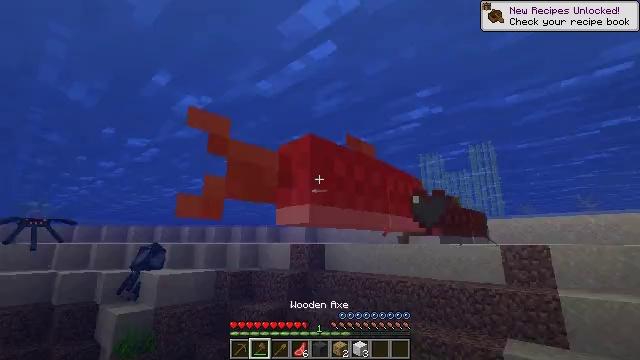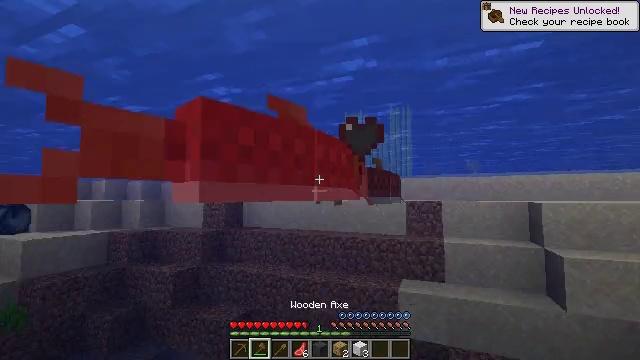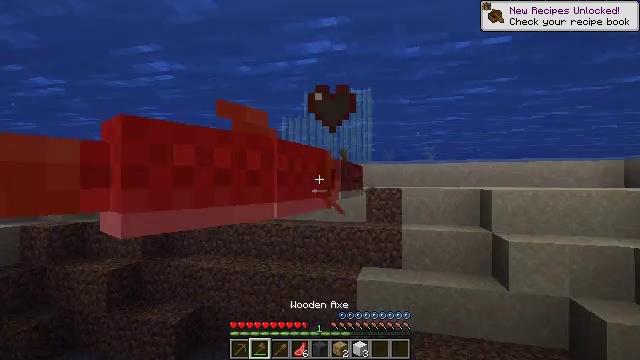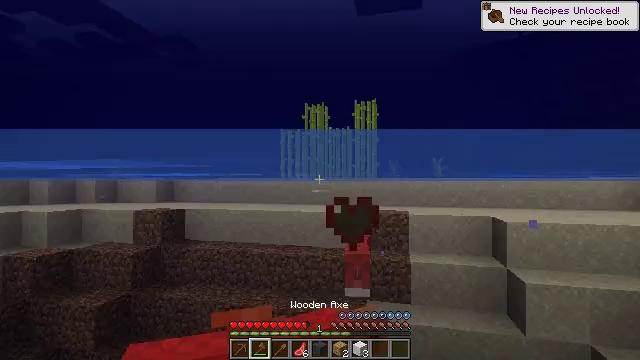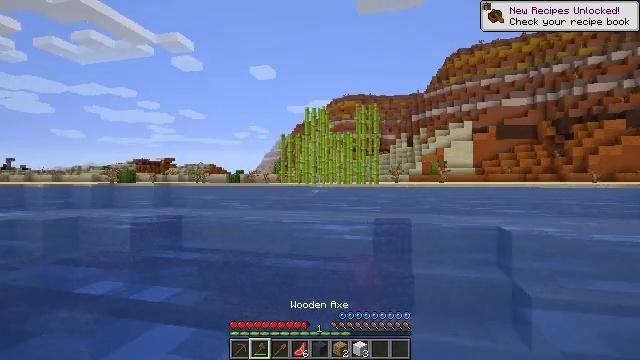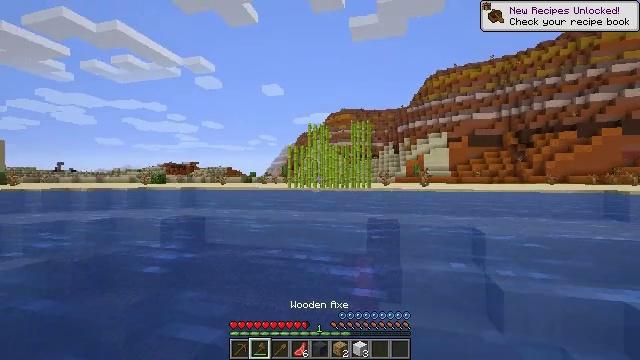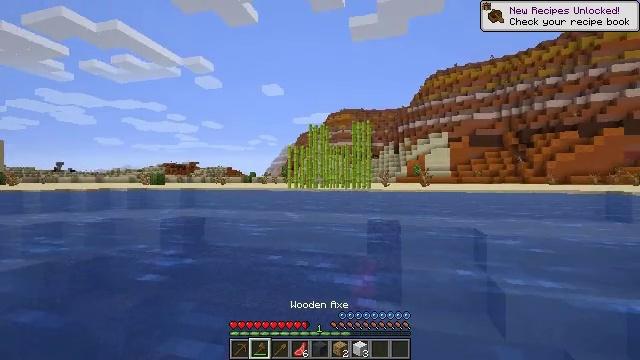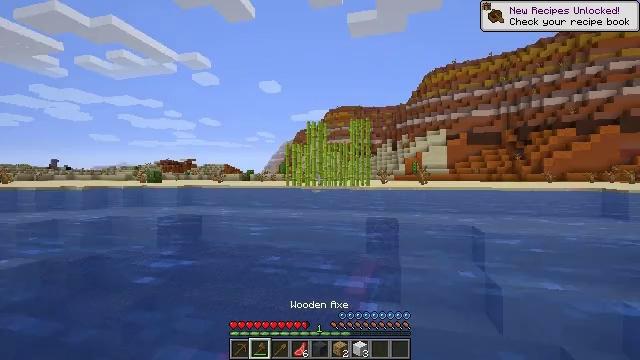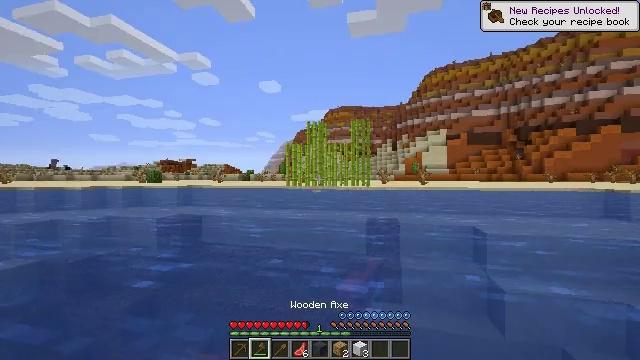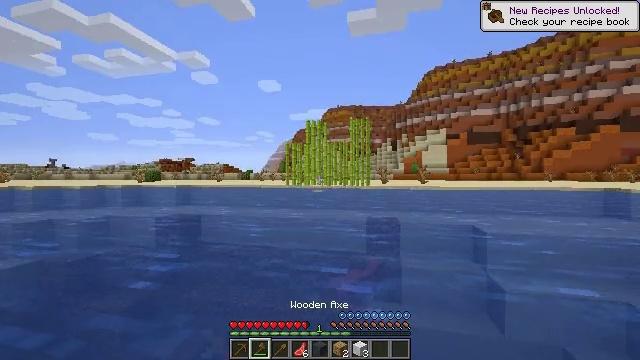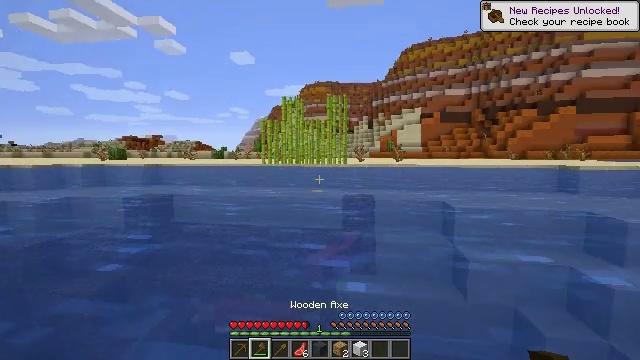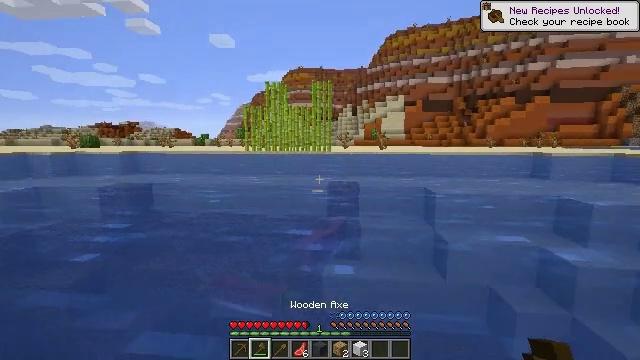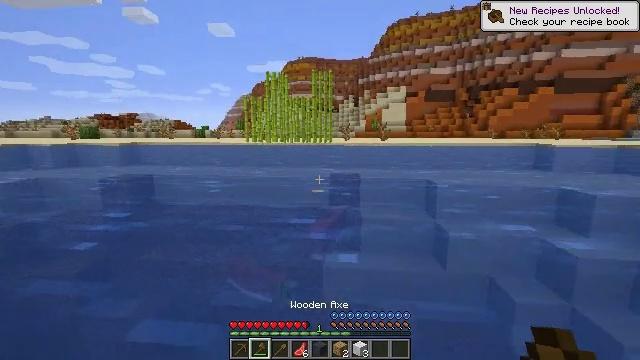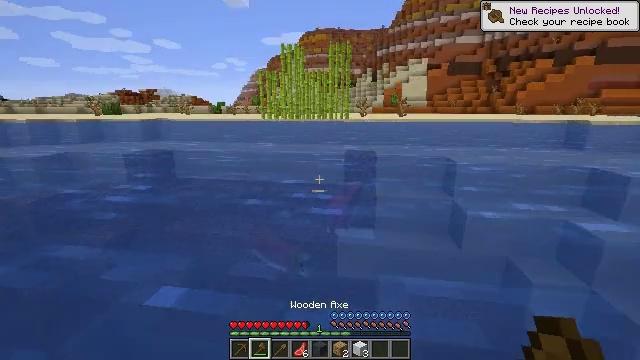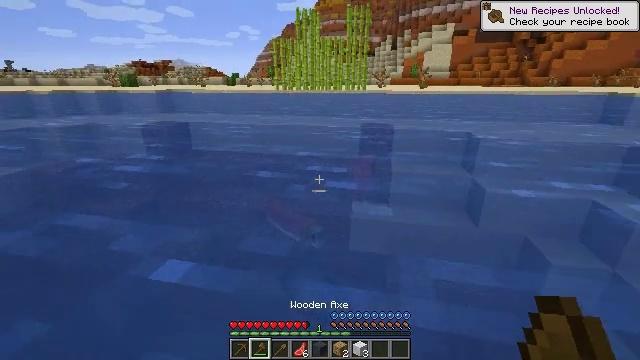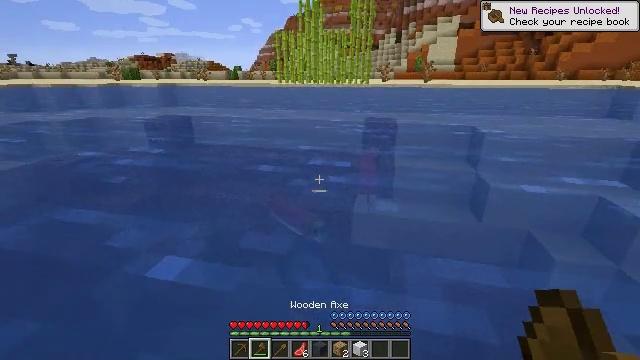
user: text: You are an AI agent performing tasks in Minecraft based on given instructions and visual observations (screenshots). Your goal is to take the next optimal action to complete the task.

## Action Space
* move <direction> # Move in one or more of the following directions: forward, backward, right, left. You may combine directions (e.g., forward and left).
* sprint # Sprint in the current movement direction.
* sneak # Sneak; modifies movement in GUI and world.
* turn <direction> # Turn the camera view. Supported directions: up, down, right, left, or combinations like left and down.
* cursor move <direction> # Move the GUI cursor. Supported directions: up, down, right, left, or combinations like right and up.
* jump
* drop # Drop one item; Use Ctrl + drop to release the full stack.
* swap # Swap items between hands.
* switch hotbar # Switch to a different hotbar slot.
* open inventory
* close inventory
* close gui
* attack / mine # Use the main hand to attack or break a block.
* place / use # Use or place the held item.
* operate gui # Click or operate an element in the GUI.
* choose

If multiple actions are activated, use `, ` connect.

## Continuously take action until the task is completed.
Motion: motion action
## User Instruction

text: Hunt a salmon.
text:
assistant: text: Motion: turn right and down
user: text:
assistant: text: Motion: turn right and down
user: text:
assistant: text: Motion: no_op
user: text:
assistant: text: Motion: no_op
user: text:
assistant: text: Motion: no_op
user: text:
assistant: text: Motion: no_op
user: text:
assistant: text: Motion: no_op
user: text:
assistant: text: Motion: no_op
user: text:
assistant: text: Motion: no_op
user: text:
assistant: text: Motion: turn right and down
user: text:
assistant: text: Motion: turn right and down
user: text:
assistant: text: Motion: move forward, turn down
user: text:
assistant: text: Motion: move forward, turn left and down
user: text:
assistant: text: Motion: move forward, turn left and down
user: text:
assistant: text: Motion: move forward, turn down
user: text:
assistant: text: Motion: no_op
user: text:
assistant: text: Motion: no_op
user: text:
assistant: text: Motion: turn up
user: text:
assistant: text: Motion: no_op
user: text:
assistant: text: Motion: no_op
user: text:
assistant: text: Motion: no_op
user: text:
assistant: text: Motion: no_op
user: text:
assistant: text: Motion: no_op
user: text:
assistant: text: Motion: turn right
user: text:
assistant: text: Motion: turn right
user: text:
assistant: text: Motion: no_op
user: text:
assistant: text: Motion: no_op
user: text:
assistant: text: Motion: move forward, turn left and up
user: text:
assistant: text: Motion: move forward
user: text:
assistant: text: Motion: move forward